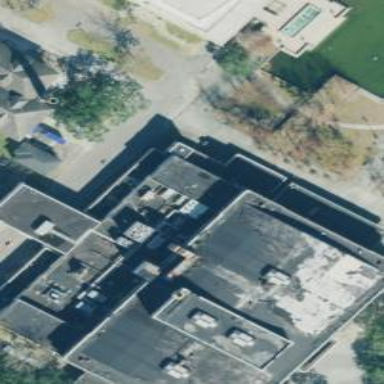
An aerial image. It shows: Building.